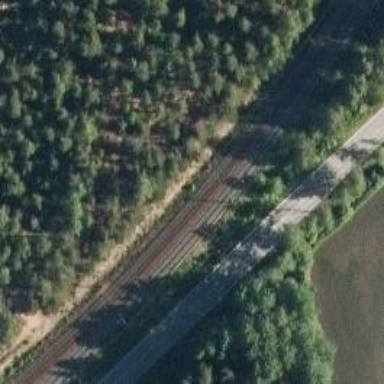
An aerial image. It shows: Railway track with continuous electrified contact line.